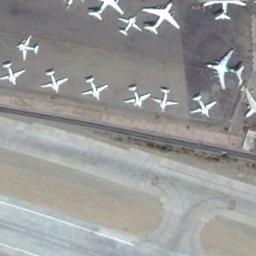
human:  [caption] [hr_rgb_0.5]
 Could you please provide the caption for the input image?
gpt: Many airplanes are parked on the open place .

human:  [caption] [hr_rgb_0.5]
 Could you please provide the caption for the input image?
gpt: About a dozen planes are parked on the ground in this image .

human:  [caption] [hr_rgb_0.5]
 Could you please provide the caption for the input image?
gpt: Some planes parked in different directions on the open area and some runways in front of them .

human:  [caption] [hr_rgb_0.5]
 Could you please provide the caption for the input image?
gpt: There are many planes of different sizes in a clearing, With a runway next to the plane .

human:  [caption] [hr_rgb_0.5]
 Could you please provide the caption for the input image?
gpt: Thirteen planes are in the parking lot next to the runway .